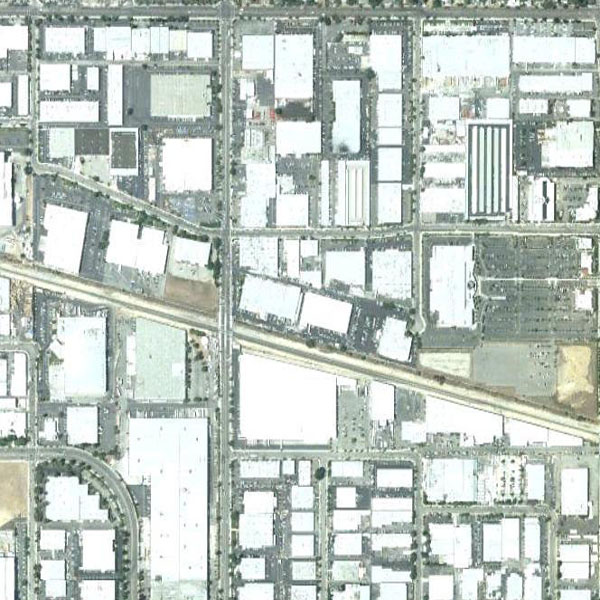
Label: Industrial